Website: crate-barrel
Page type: orders-overview
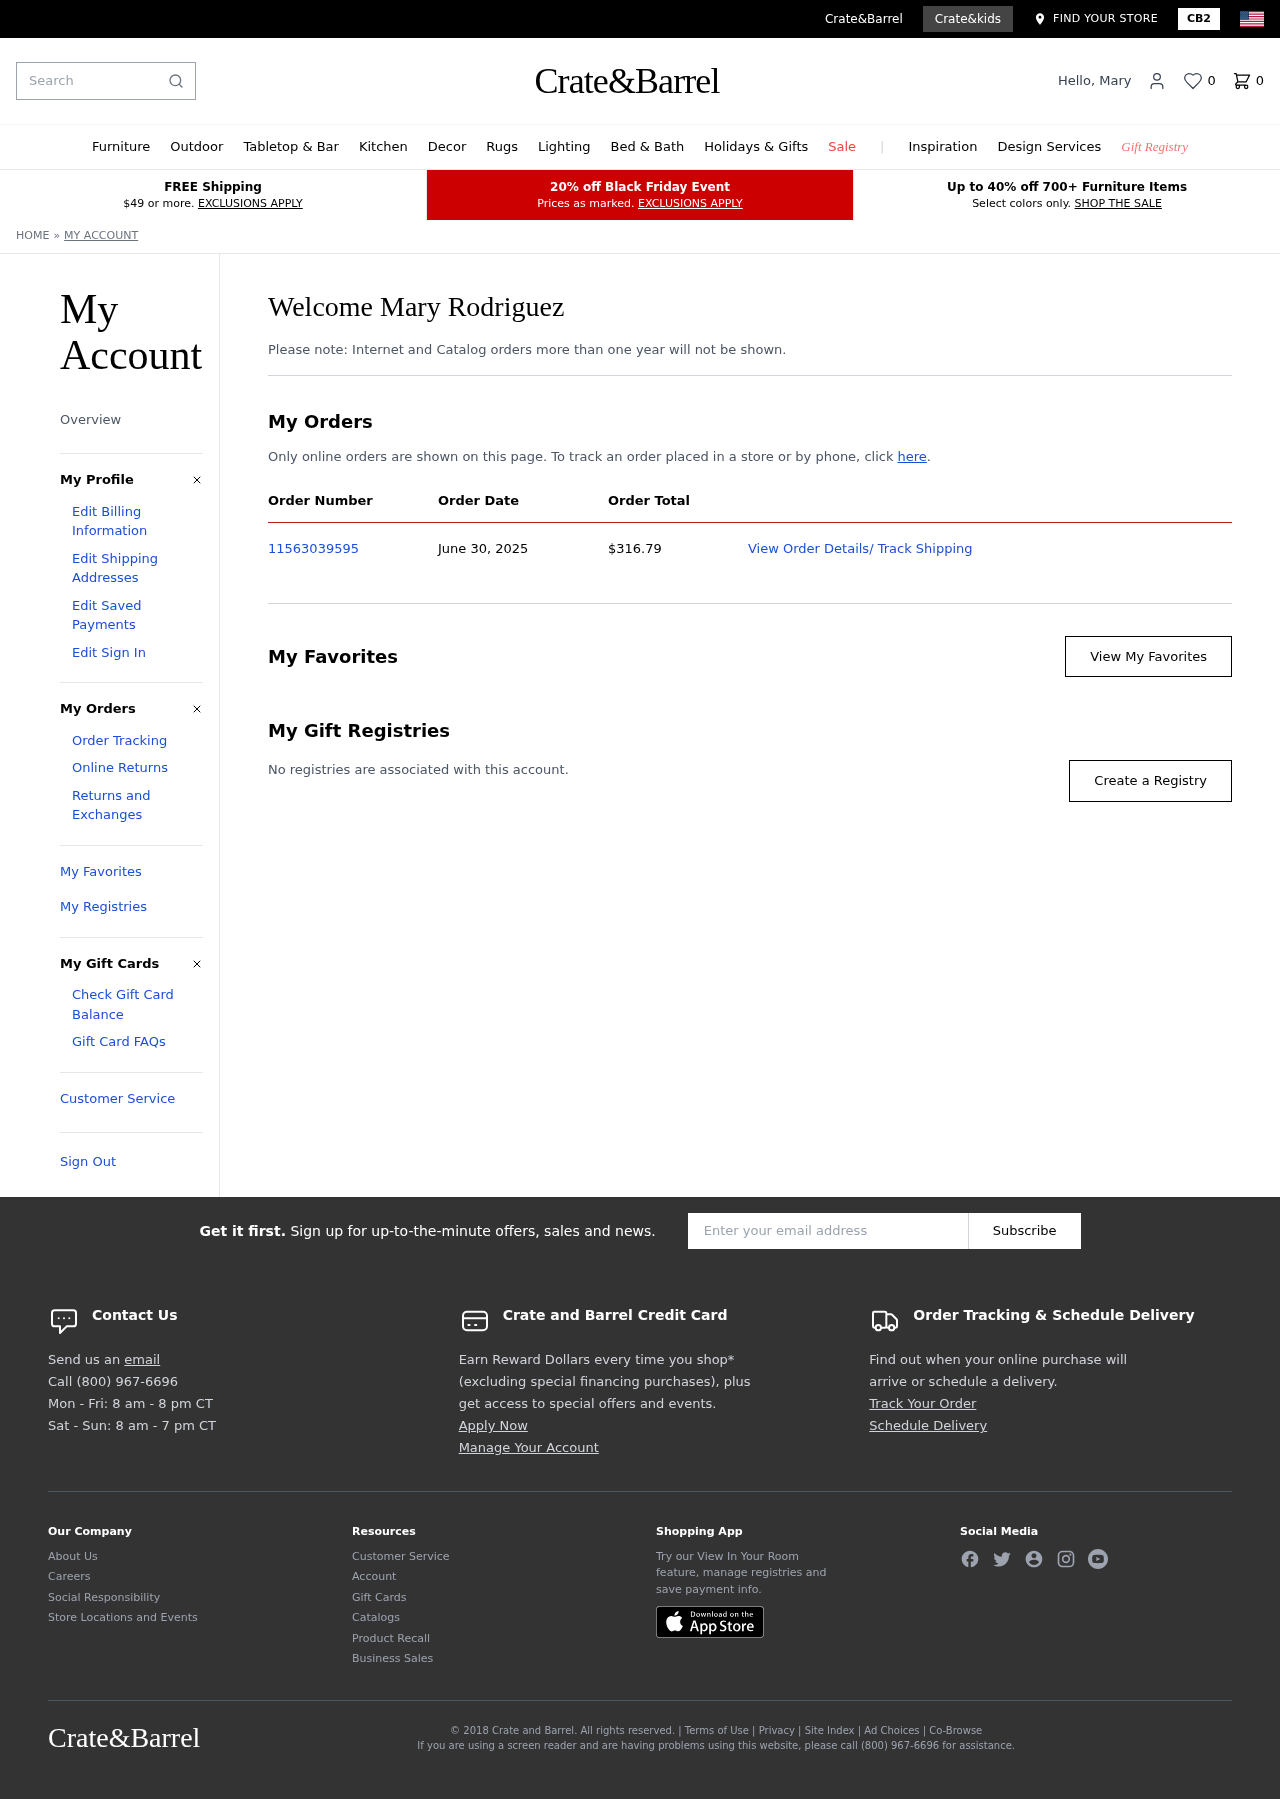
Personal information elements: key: PII_FIRSTNAME
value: Mary
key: PII_FULLNAME
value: Mary Rodriguez
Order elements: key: ORDER_NUM_ITEMS
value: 0
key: ORDER_ID
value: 11563039595
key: ORDER_DATE
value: June 30, 2025
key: ORDER_TOTAL
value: $316.79
Search elements: key: HEADER_SEARCH
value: Search
Other elements: key: FAVORITES_COUNT
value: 0